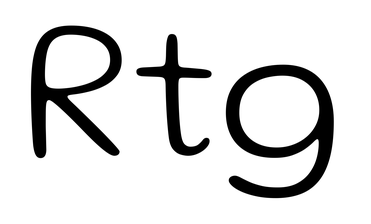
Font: Gluten_ExtraLight